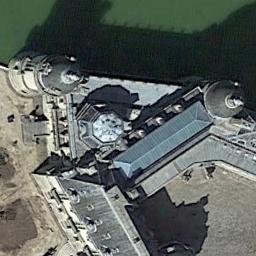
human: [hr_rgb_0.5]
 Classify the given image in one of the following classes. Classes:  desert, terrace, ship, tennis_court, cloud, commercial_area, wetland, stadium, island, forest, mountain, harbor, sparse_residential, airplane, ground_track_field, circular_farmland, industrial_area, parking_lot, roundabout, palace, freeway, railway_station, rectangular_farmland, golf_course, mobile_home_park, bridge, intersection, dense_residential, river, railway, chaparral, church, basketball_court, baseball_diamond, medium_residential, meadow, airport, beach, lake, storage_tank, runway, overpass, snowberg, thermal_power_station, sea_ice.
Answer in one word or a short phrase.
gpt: palace